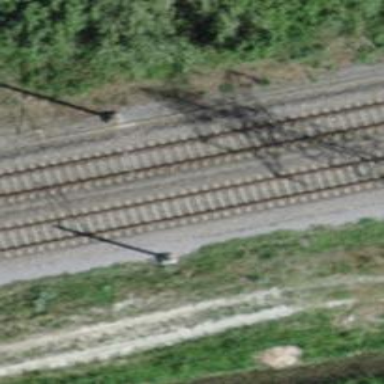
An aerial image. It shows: Single railway track with electrification through contact line.